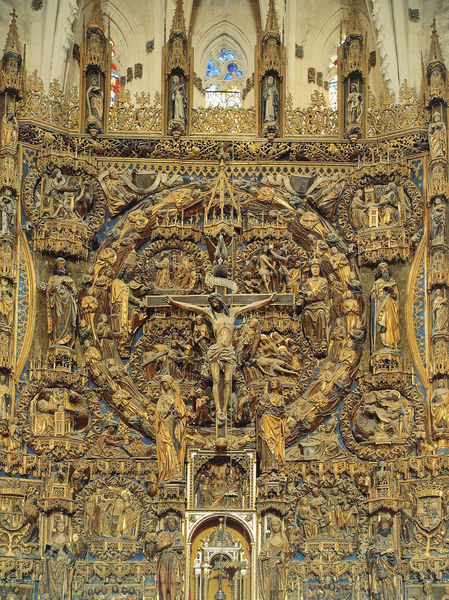
Titel: Hochaltar der Kartause von Miraflores
Künstler: Gil de Siloé
Standort: Burgos, Kartause von Miraflores (EU - E)
Schlagwörter: blau, fenster, holz, rot, ornament, johannes, kirche, gold, gotik, kreis, engel, figuren, vergoldet, kreuz, kranz, altar, sonntag, schnitzerei, skulpturen, gotisch, christus, jesus, kreuzigung, baldachin, heilige, maria, schrein, kirhce, retabel, katholisch, inri, orthodox, halbrelief, vollrelief, schnitzereo, lkatholisch, katolozismus